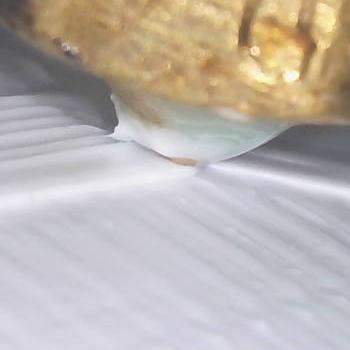
Flow rate: 118%